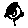
Label: triangle